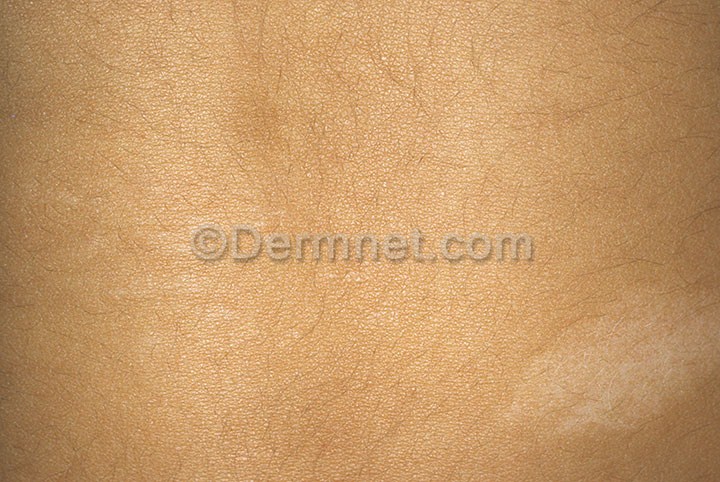
Disease: Systemic Disease